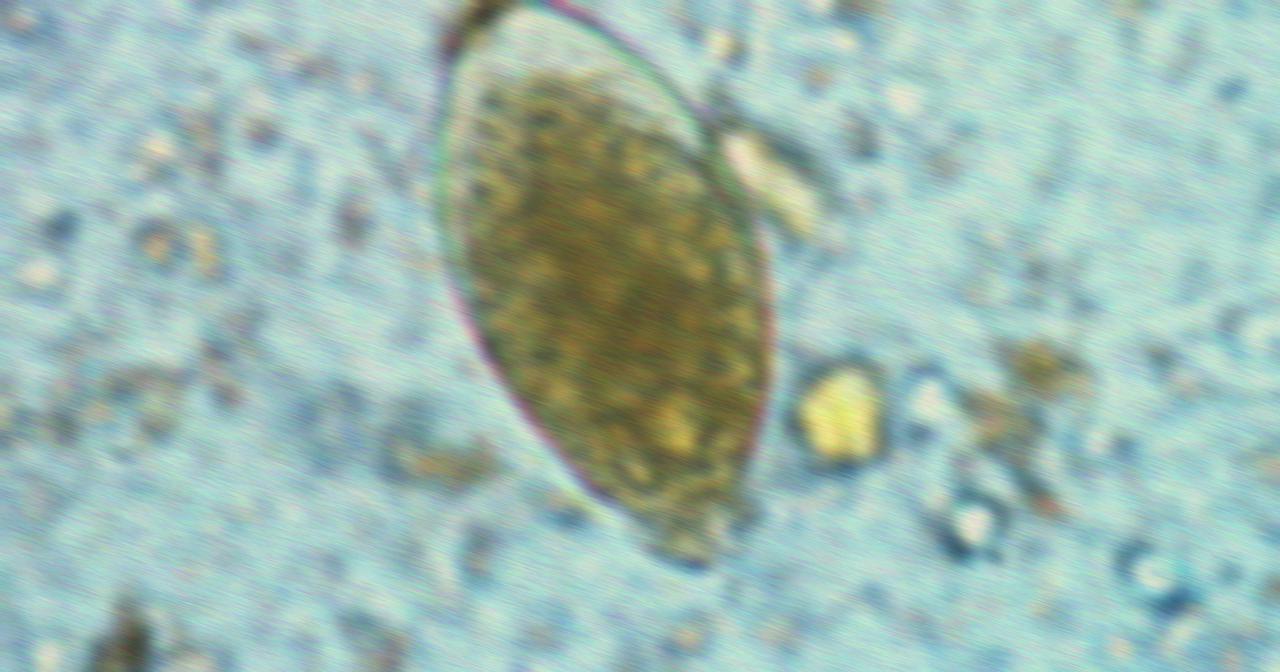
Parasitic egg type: Fasciolopsis buski